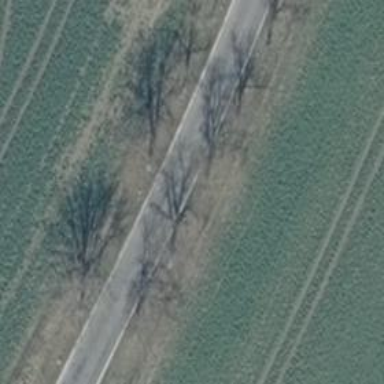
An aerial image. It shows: Secondary road with asphalt surface.